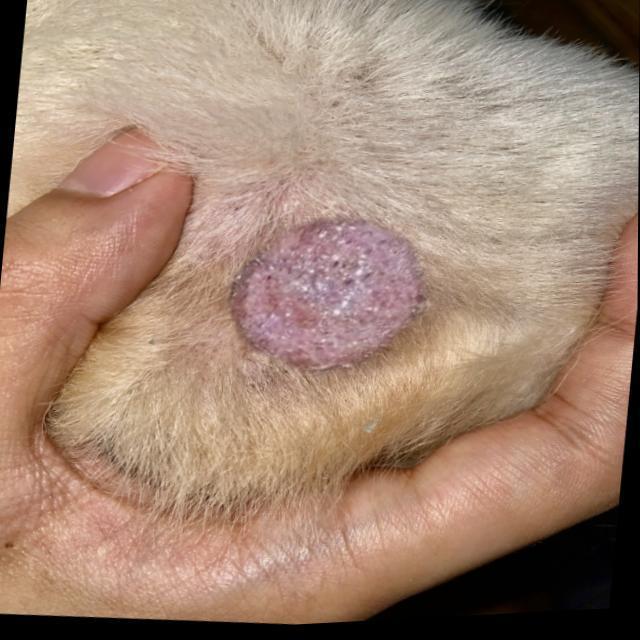
Canine ringworm (Dermatophytosis) — fungal infection caused by Microsporum or Trichophyton. Presents with circular alopecia, scaling, crusting, and broken hairs.